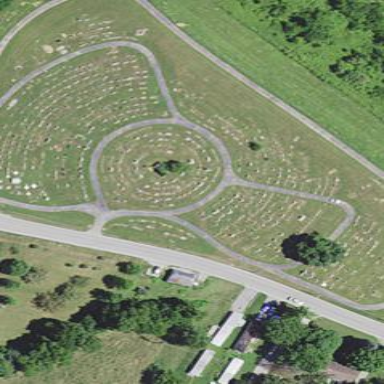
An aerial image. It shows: Cemetery.